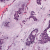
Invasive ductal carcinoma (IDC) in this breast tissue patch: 1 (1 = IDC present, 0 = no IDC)